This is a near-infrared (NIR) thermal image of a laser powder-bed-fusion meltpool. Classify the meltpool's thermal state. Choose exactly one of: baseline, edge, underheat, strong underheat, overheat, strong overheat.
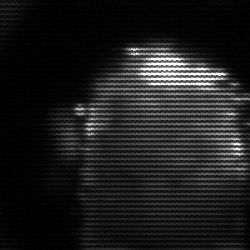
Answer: baseline